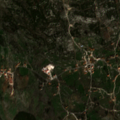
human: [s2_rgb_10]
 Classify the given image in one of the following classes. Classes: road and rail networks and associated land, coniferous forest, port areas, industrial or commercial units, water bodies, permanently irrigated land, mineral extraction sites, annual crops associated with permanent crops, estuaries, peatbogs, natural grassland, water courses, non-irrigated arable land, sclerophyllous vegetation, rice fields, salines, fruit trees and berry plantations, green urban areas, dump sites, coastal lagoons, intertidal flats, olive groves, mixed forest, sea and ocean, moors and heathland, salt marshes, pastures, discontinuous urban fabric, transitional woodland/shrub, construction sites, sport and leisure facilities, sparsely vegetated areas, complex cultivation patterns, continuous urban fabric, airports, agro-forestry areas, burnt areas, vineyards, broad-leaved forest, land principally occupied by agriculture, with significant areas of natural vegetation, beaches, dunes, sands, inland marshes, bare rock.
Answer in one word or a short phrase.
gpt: olive groves, pastures, annual crops associated with permanent crops, complex cultivation patterns, land principally occupied by agriculture, with significant areas of natural vegetation, sclerophyllous vegetation